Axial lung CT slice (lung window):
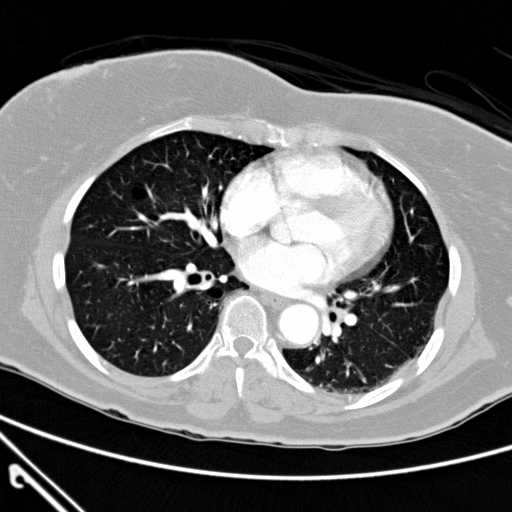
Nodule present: no